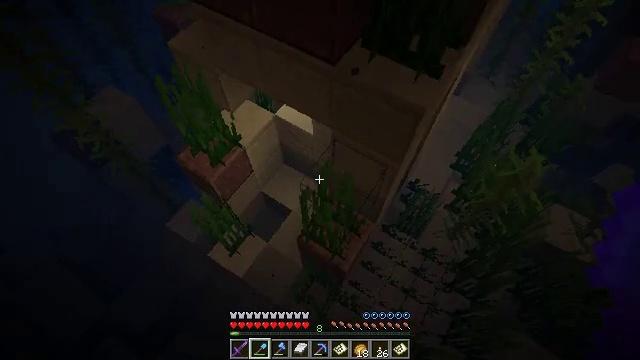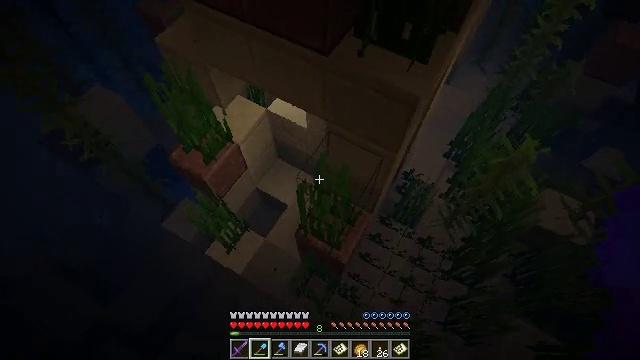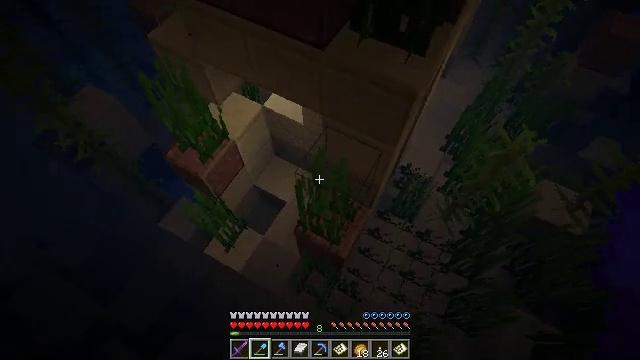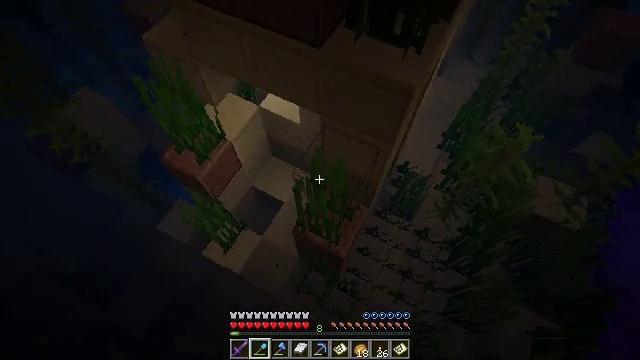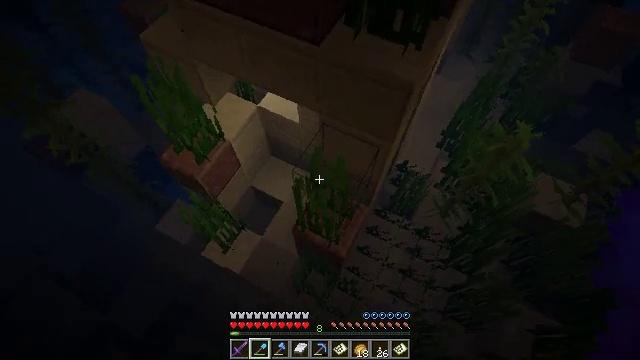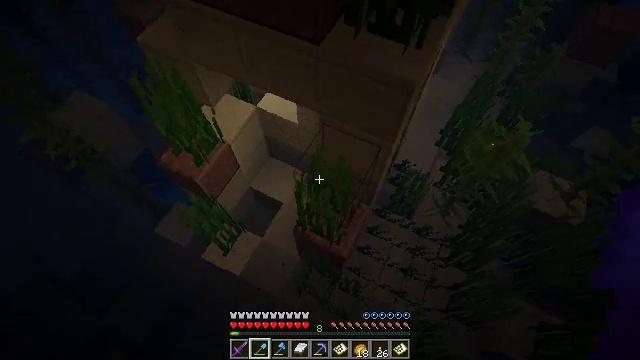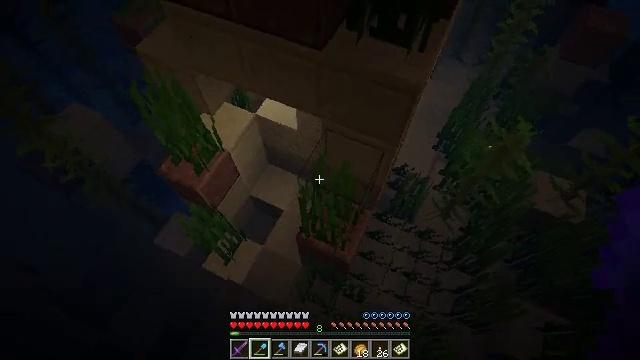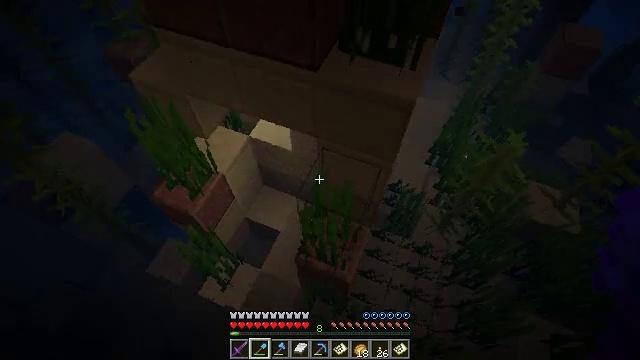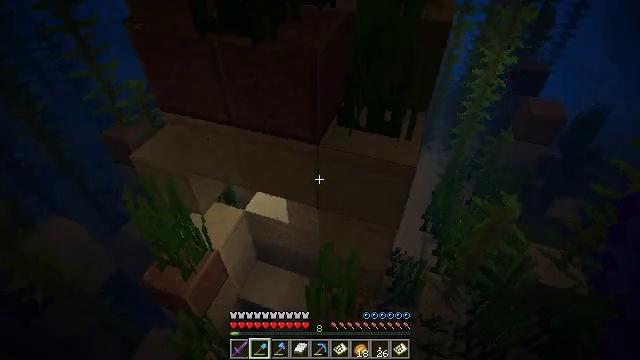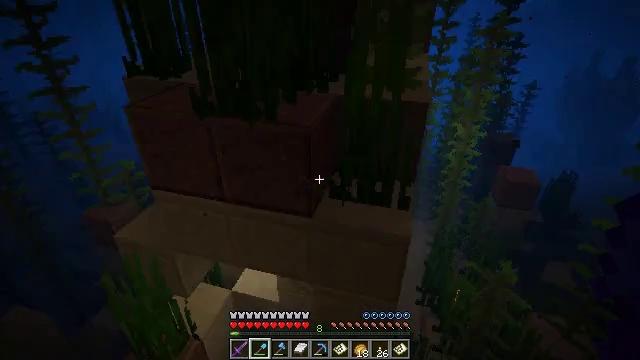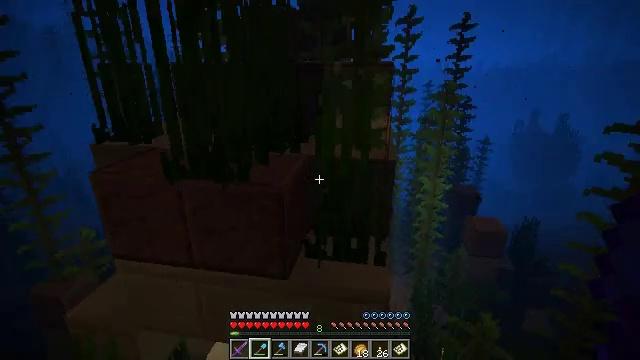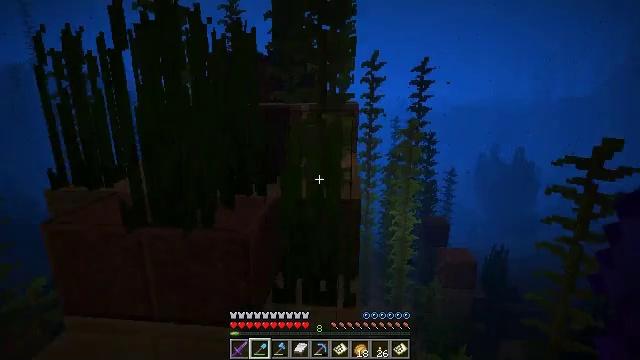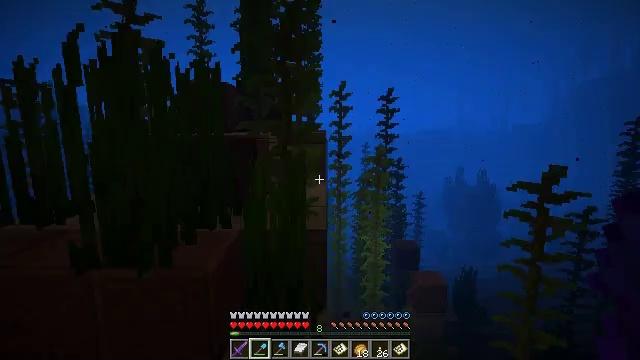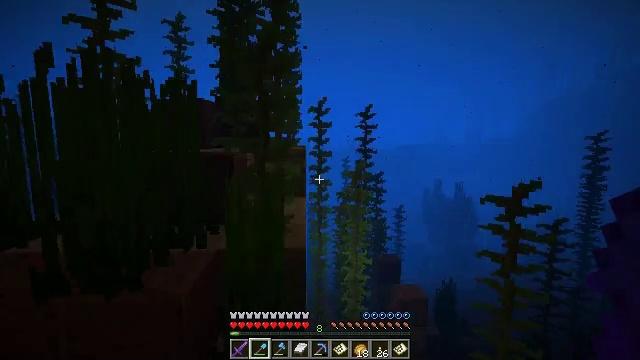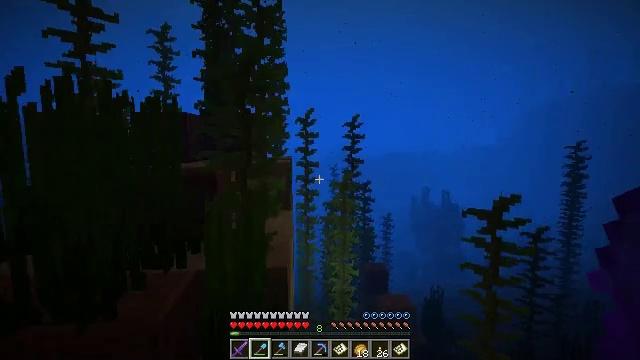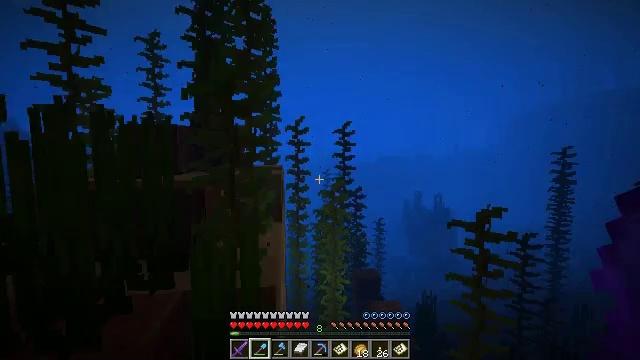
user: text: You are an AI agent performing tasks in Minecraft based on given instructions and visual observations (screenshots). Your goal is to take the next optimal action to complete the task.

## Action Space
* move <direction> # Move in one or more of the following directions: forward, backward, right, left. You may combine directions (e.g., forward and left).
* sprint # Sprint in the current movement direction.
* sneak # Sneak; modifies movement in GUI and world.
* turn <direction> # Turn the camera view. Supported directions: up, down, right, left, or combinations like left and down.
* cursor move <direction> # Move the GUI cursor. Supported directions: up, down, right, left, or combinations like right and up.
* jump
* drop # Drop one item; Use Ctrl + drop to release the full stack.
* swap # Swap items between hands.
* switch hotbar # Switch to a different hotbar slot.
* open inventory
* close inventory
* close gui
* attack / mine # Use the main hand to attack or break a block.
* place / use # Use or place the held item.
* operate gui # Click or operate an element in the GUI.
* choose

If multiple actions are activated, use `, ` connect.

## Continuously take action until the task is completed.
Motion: motion action
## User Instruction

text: Mine the kelp plant underwater.
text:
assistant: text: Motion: turn right and down
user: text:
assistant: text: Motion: turn right
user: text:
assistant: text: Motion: turn right
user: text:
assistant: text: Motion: no_op
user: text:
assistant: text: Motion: move left
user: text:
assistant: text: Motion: move left, turn right and up
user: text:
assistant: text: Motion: move left, turn right and up
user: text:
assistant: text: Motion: move left, turn right and up
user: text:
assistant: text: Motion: move right, turn right and up, jump
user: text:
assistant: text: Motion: move right, turn right and up, jump
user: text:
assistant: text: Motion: move right, turn right and up, jump
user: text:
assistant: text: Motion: move right, turn right and up, jump
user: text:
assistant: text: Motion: turn right and up, jump
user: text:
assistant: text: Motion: turn right and up, jump
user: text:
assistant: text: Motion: turn right, jump
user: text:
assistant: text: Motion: jump
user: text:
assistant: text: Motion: turn right, jump
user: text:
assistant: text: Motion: move forward, turn right, jump
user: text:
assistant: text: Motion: move forward, turn right and down, jump
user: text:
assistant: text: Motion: move forward and move right, turn right, jump
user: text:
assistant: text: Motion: move forward and move right, turn right and down, jump
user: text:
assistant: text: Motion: move forward, turn right and down, jump
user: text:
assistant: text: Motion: move forward, turn right and down, jump
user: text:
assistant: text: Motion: move forward, turn down, jump
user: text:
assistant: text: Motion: move forward, jump
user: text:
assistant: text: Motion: move forward, jump
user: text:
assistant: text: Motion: move forward, jump
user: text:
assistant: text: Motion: move forward, turn left
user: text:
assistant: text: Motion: move forward
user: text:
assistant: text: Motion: move forward, turn left